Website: home-depot
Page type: account-selection
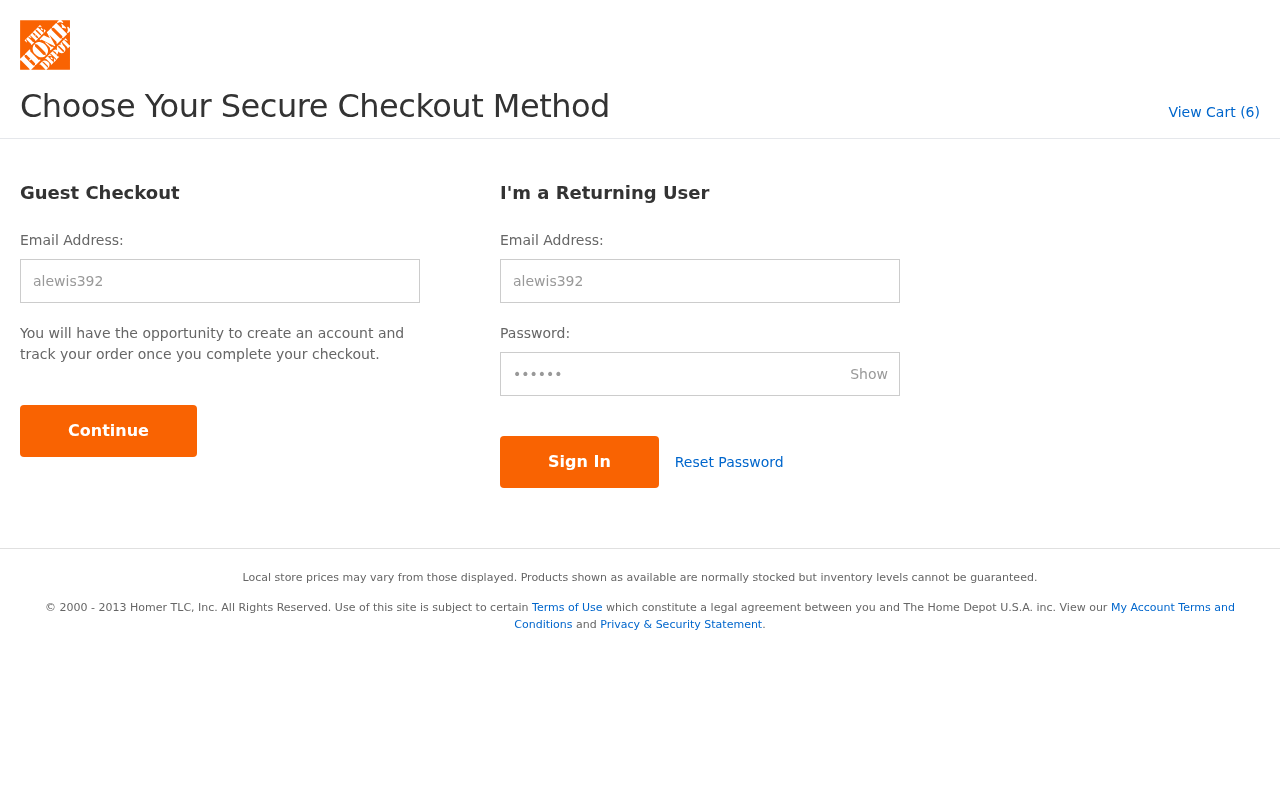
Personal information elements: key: PII_LOGIN_USERNAME
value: alewis392
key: PII_LOGIN_USERNAME2
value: alewis392
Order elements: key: ORDER_NUM_ITEMS
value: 6